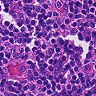
Metastatic tissue present: no